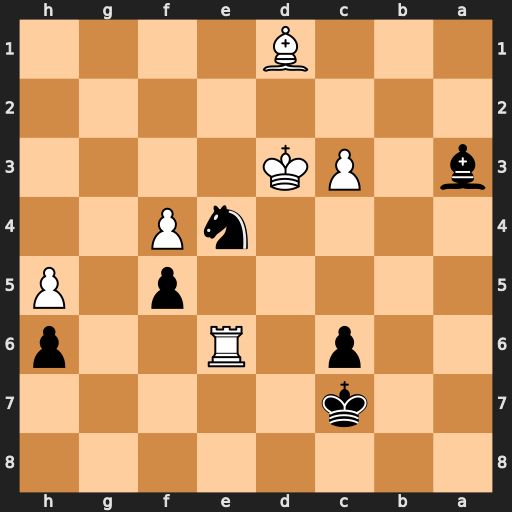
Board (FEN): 8/2k5/2p1R2p/5p1P/4nP2/b1PK4/8/3B4
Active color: b
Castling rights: -
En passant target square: -
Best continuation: Nc5+ Kd4 Nxe6+